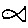
Label: fish